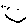
Label: smiley face